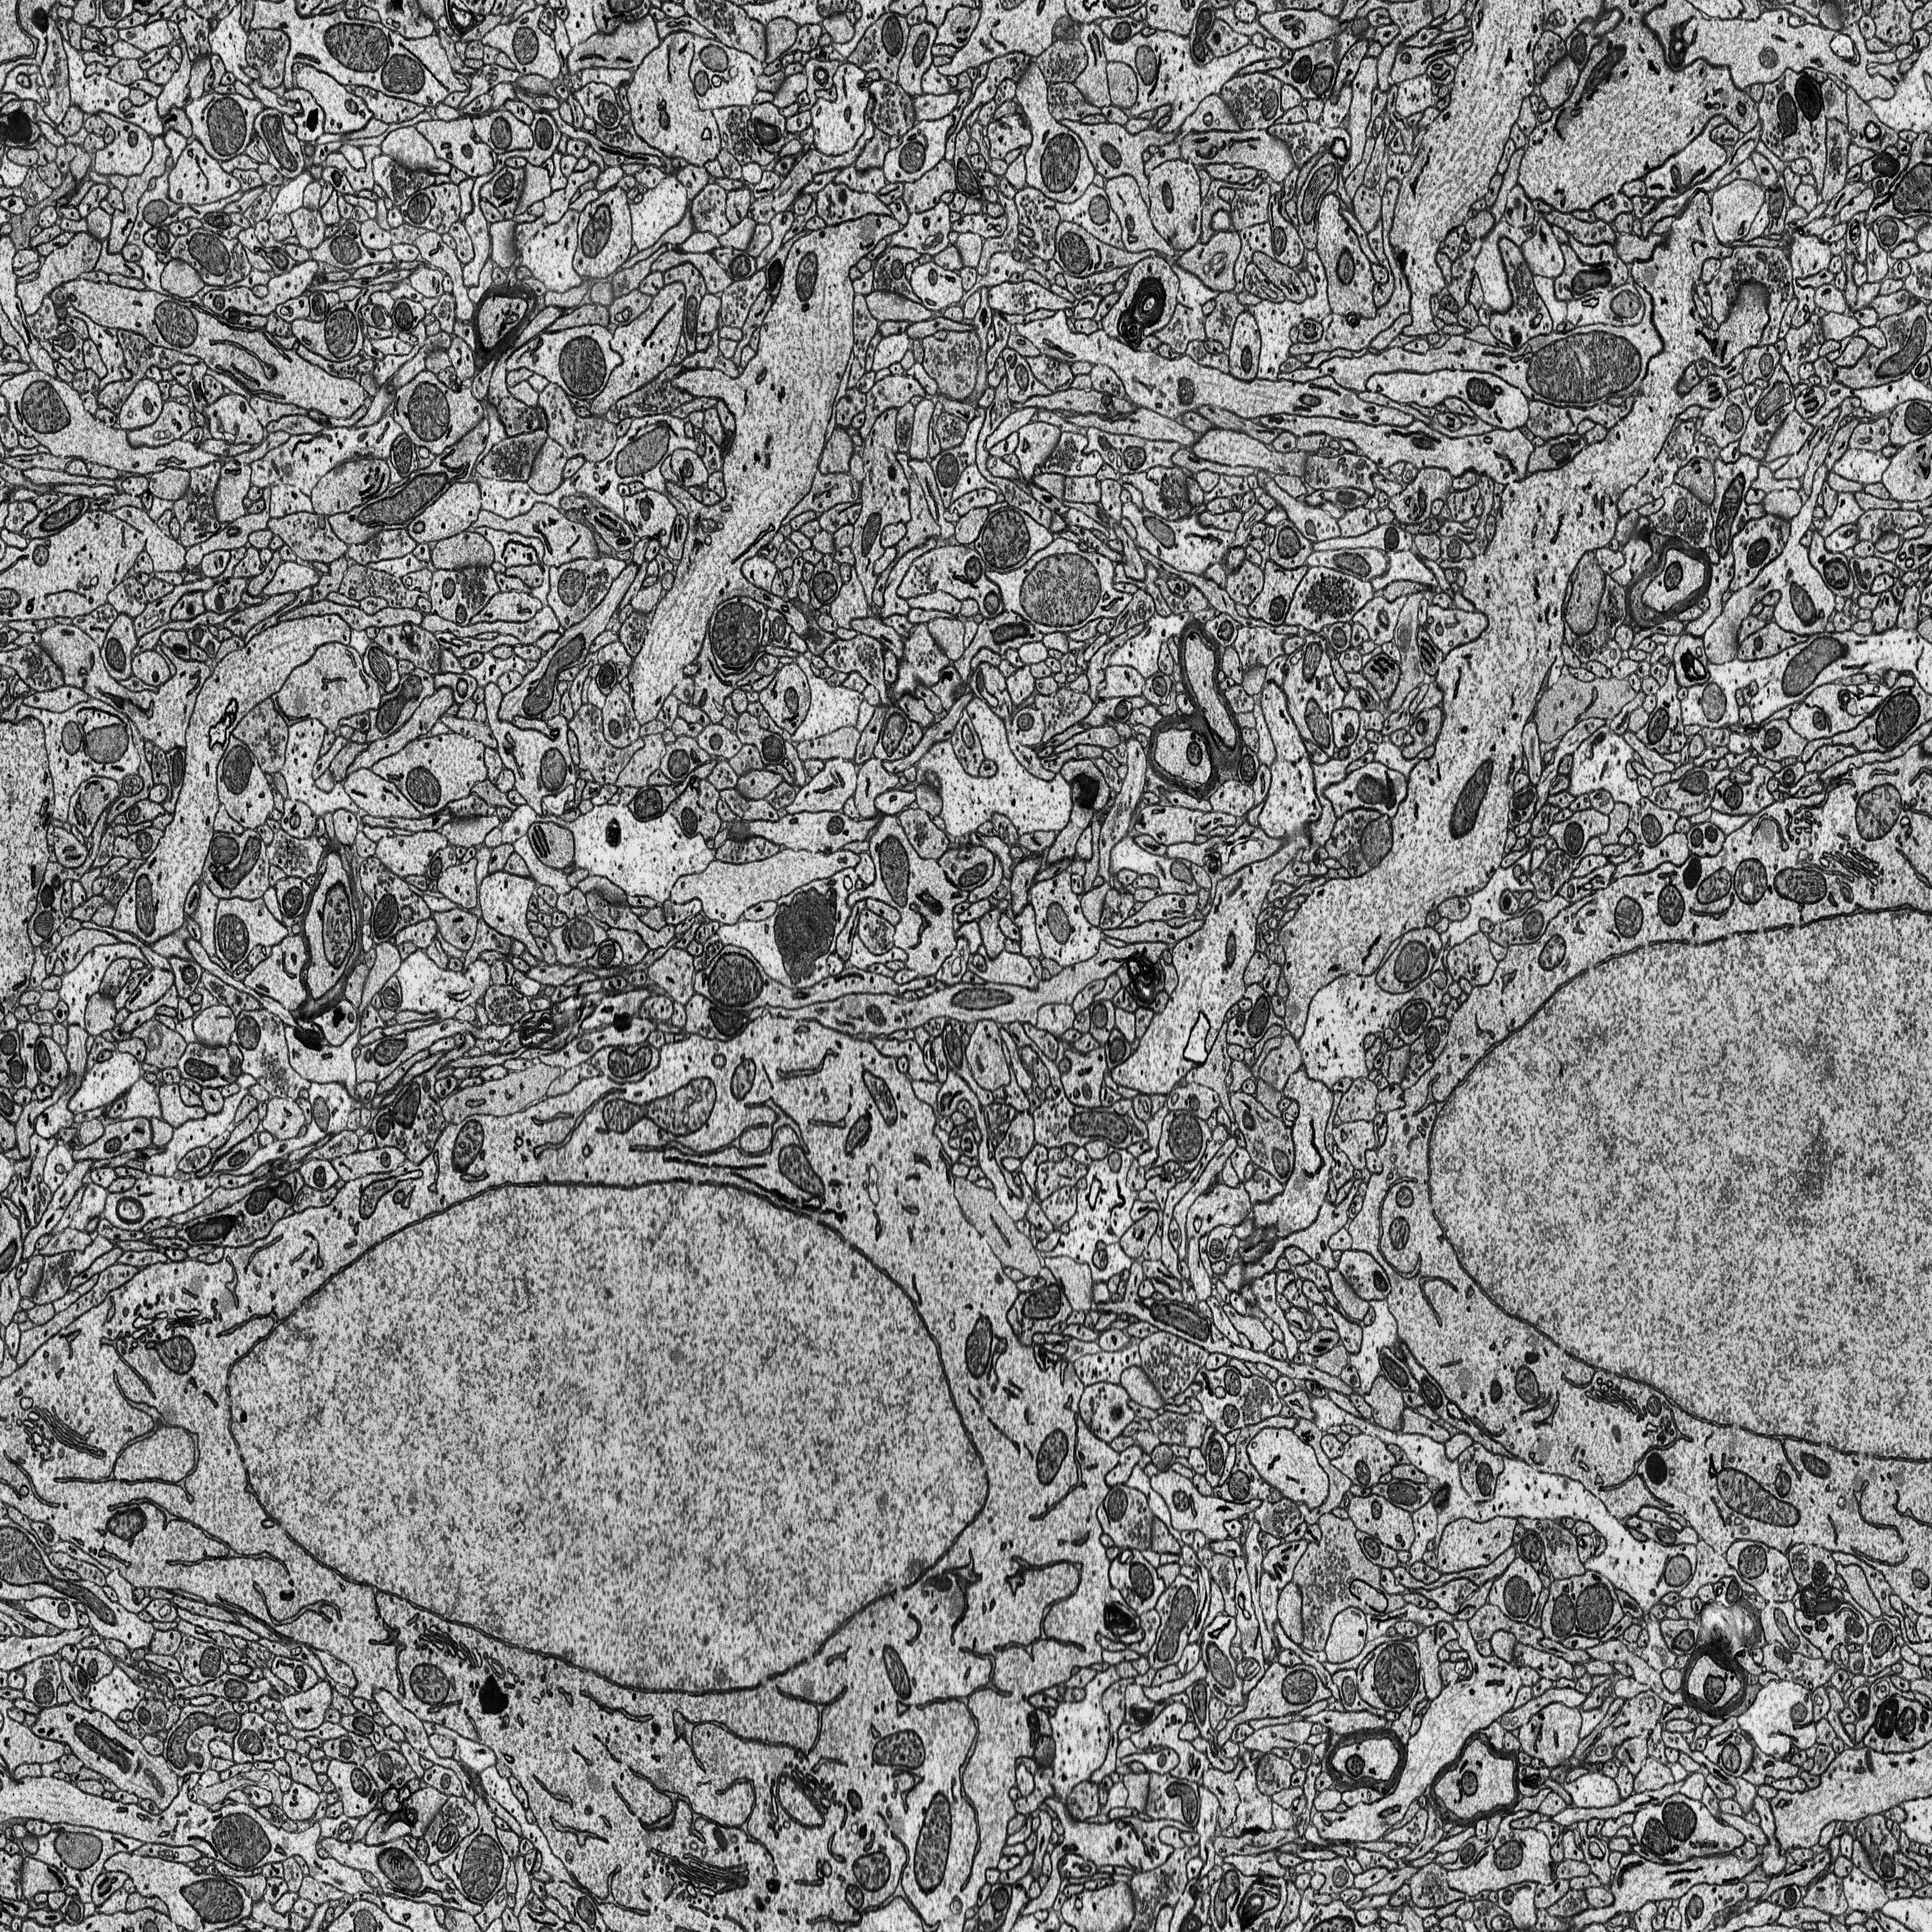
Electron microscopy slice of rat cortex tissue
Slice depth (z): 277
Mitochondria instances in slice: 379